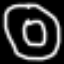
Label: donut